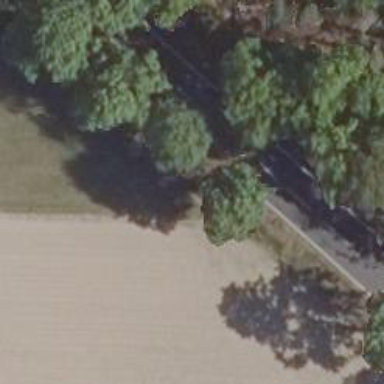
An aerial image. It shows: Row of deciduous broadleaved trees.